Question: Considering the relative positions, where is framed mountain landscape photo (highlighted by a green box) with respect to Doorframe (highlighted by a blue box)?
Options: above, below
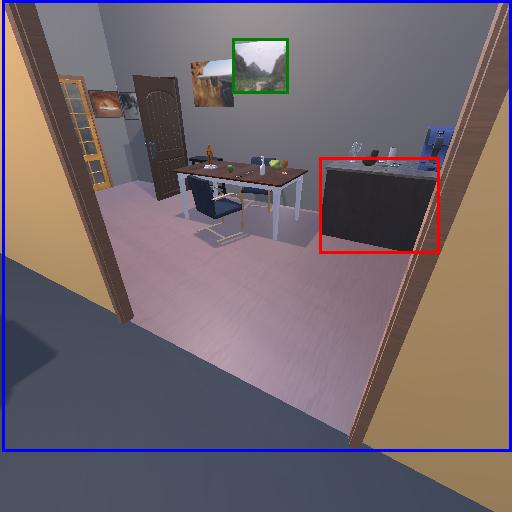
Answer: above